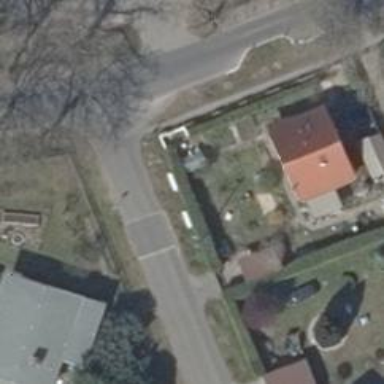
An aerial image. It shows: Bump for traffic calming.